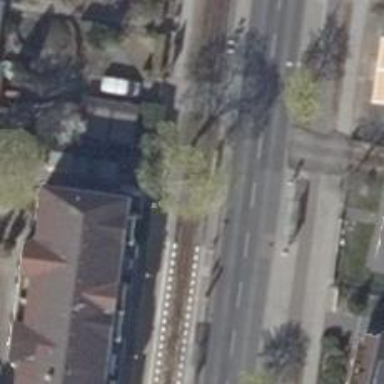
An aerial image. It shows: Tram crossing on the railway.